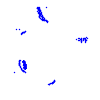
Particle: kaon